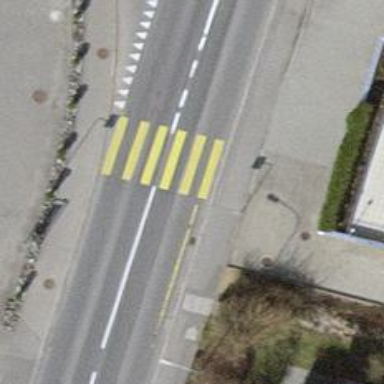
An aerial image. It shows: Uncontrolled road crossing with markings.